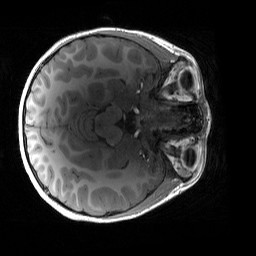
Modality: T1w
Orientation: axial
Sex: male
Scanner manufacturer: siemens
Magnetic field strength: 3 T
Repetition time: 1.9 s
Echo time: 0.00243 s